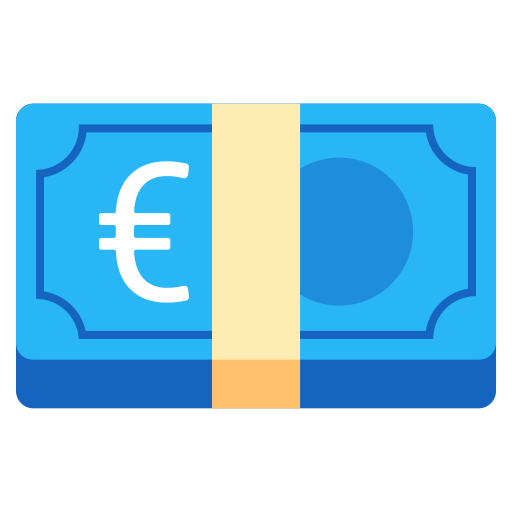
Emoji: 💶